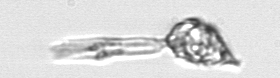
Label: Protoperidinium